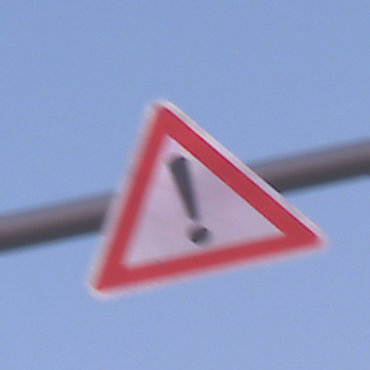
Verkehrszeichen: Gefahrenstelle
Umgebung: Outdoor, Nature
Tageszeit: SunriseSunset
Wetter: Clear
Licht: Natural
Jahreszeit: NotSpecified
Kontrast: LowContrast